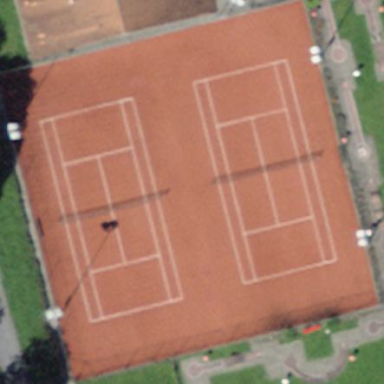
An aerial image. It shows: Tennis court in leisure pitch.